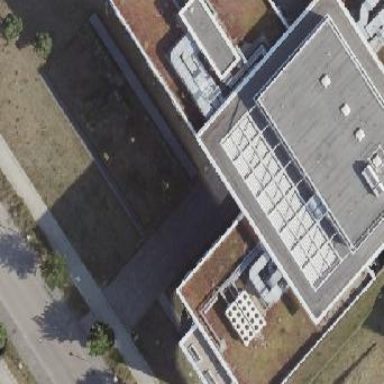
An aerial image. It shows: Part of building.